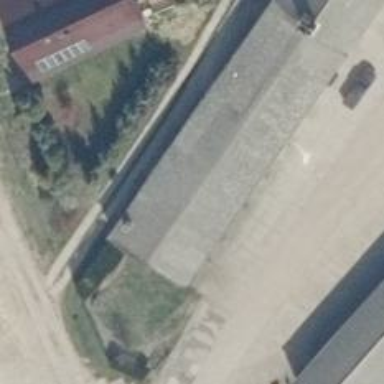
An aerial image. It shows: Farm shop.